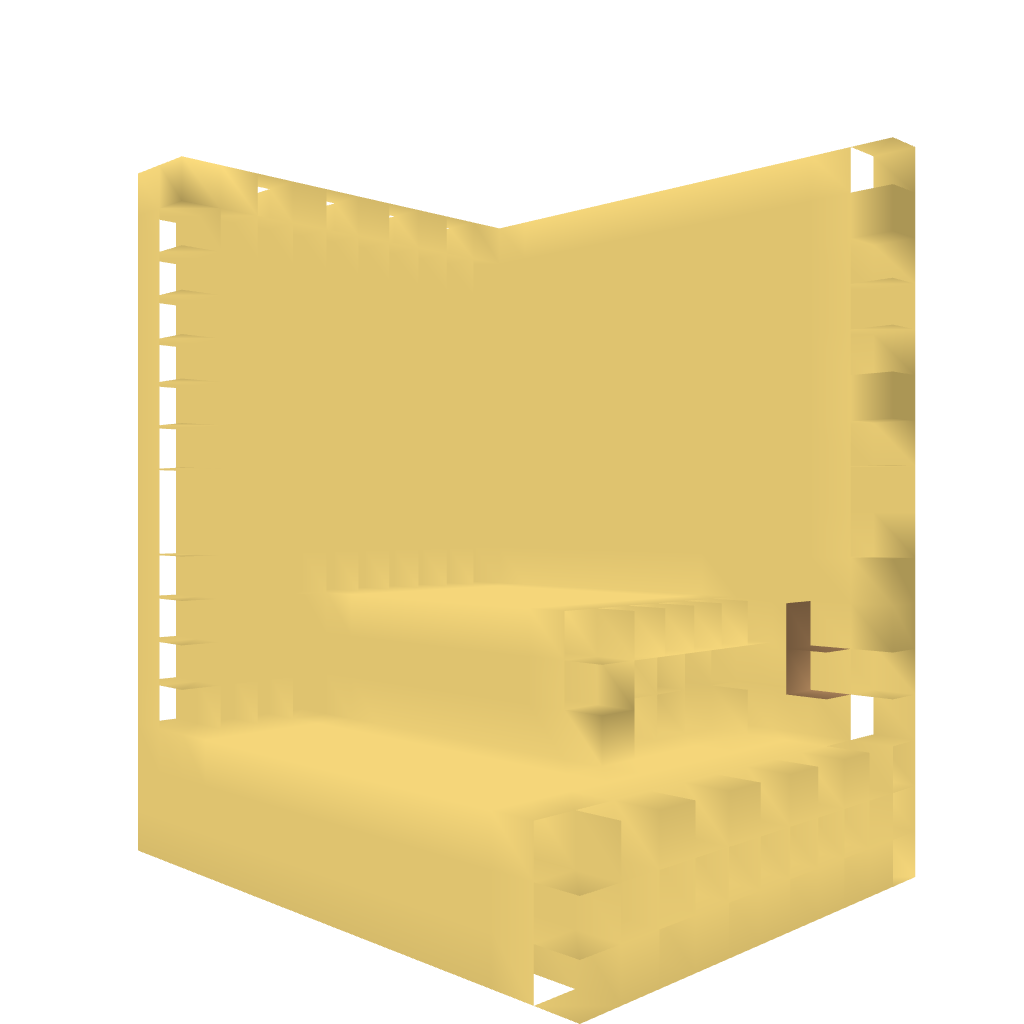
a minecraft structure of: Redstone Dice bad low quality